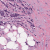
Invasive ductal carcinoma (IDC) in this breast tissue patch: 1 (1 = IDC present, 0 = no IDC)